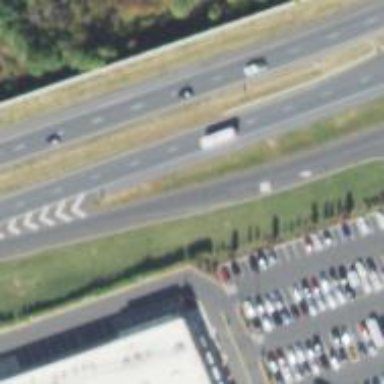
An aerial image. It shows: Asphalt trunk link road.